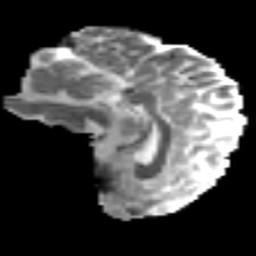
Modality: MD
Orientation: sagittal
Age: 25
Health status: ill
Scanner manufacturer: philips
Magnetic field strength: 3 T
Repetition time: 9 s
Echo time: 0.127 s